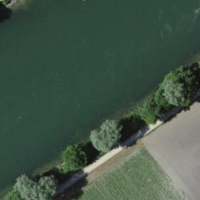
EUNIS habitat code: 15
Species observed at this site:
Humulus lupulus